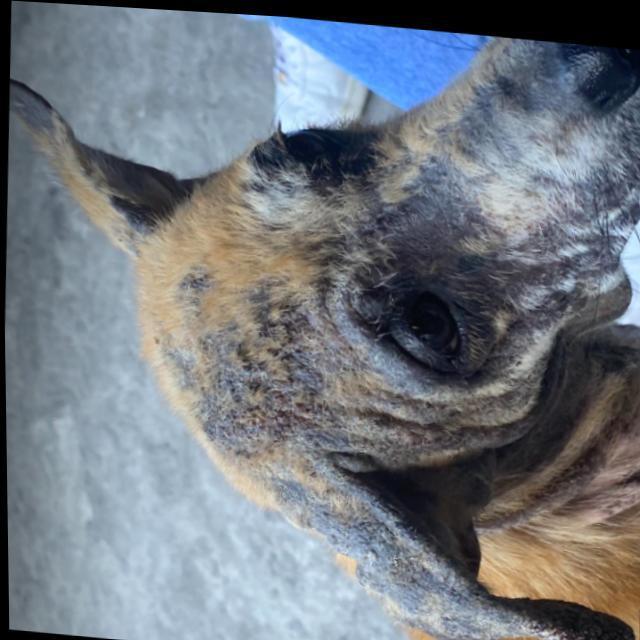
Canine demodicosis (Demodex mange) — caused by Demodex canis mites. Presents with alopecia, follicular papules, pustules, and comedones. Often localized on face and forelimbs.